Interaction volume radius: 5 \u00c5
Interaction volume height: 40 \u00c5
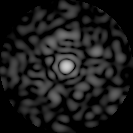
Disorder parameter: 0.8359